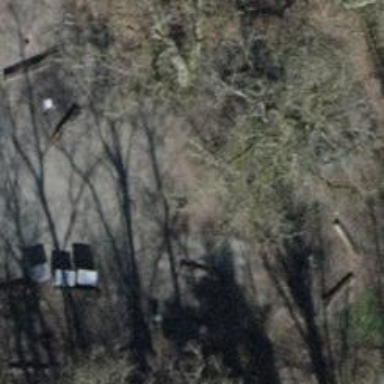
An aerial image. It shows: Barbecue facility.